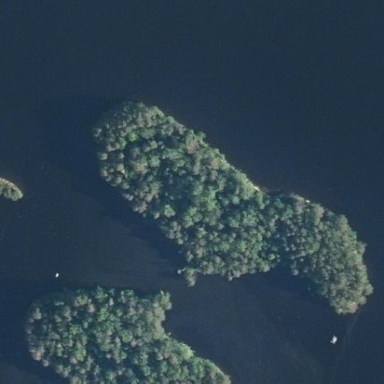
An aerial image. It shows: Islet.